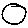
Label: circle